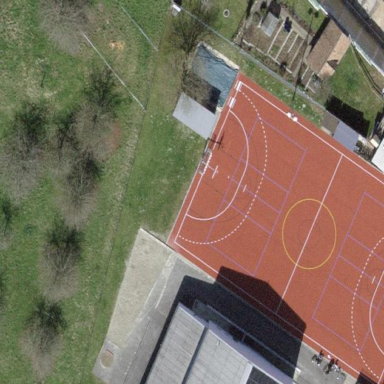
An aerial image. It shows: Multi-sport pitch for leisure land activities.